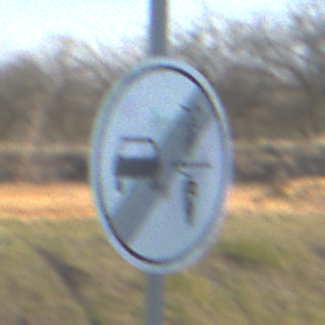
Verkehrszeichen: EndeVerbotUeberholenEinspurigeFahrzeuge
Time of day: MorningAfternoon
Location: Outdoor (Nature)
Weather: PartlyCloudy
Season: NotSpecified
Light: Natural